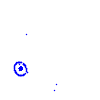
Particle: kaon